Question: I am still new to backbone:
Here is my problem that I find hard to explain:
on initialisation there is a model something like this:
'''
Model:
{
Id:xxx,
Questions:
[
{
Id: "yy",
Selections:
[
{OptionId:"aaa"},
...,
{OptionId:"zzz"}
]
},
....
]
}
'''
there is a event method updates Selections Collection.
After event triggers I got two different result by with two code below:
'''
window.pkg.Questions.get(this.Id).Selections.reset(selectedoptions);
console.log(window.pkg.Questions.get(this.Id).Selections.toJSON());
console.log(window.pkg.Questions.get(this.Id).toJSON().Selections);
'''
The first log shows the updated model, however the later shows initial default value.
why it is working like this?

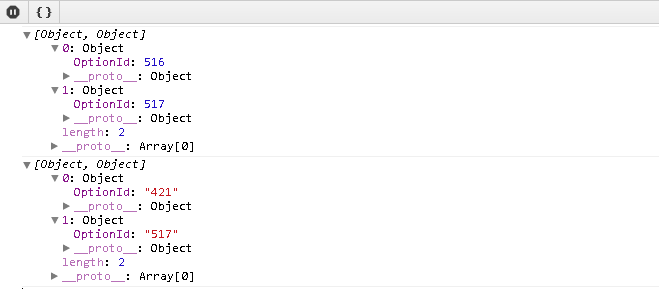
Answer: They are two different copies. Your QuestionModel has a SelectionsCollection property called Selections, and a Backbone attribute, also called Selections. I assume you want to use the SelectionsCollection, and the attribute will not stay in sync with that. The attribute is the original json which I assume was inadvertently added to the model.
Hard to say exactly how to fix it, because you did not show the code where you create and fetch these models and collections. Wherever you take the Selections JSON and and initially 'reset' it into the collection, you can remove it from the JSON and/or 'unset' it on the QuestionModel if it is already there....
This would also print the wrong, original data:
'''
console.log(window.pkg.Questions.get(this.Id).get('Selections')); // print original JSON
'''
You can remove it in QuestionModel's 'parse':
'''
parse: function(data) {
// removing Selections from data here will prevent
// it from being added as an attribute.
delete data.Selections;
return data;
}
'''
If you do this, and you want the Selections to be included in the 'toJSON' output of QuestionModel, you would also need to override 'toJSON'.
'''
toJSON: function() {
// get json for Question
var json = Backbone.Model.prototype.toJSON.call(this);
// add updated json for selections
json.Selections = this.Selections.toJSON();
return json;
}
'''